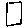
Label: square